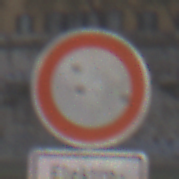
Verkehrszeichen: VerbotFahrzeugeAllerArt
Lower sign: BesondereFahrzeugeUndTransportgueter11
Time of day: MorningAfternoon
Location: Outdoor (Suburban)
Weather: PartlyCloudy
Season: NotSpecified
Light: Natural